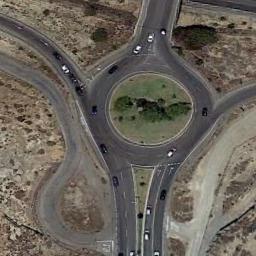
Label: roundabout